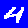
Digit: 4